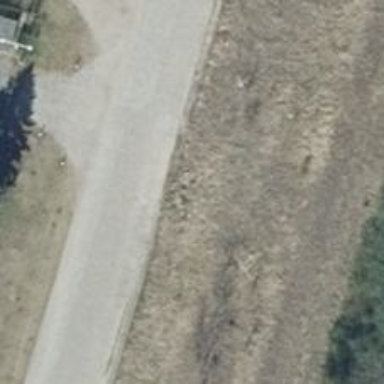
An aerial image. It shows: Abandoned railway spur.